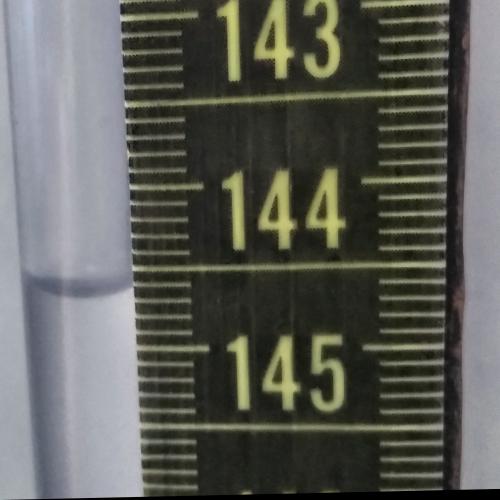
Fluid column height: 144.6 cm